Question: Question updates at the bottom....
I'm writing a custom SketchUp export plugin in Ruby. I then recreate the geometry in Three.js using the exported data.
I'm having troubles with some component/group transformations, and tracked it down to mirroring, or geometry that has "flip along" applied for some axis. Simply put, the flip along is not respected. I can not find any SU Ruby method to find out whether any given entity has this flip along applied.
I can get a transformation matrix, and convert it (see <URL>, however it does not work for these flipped objects. Here's an example result; the rest of the model is fine, but the boat is obviously created using flipped boat halves, and in this picture they appear all over the place:

How can I properly take these flipped geometries into account? Do they have some kind of separate matrix, or entity flag in SU Ruby?
Note 1) I have observed similar buggy behaviour in the built-in SketchUp Collada exporter (when loading them with Three.js ColladaLoader).
Note 2) Although I believe this to be a SketchUp Ruby API issue, I tagged this with Three.js just in case there is something obvious I'm missing in regards to mirroring and Matrixes..
Note 3) If the geometries are flipped / mirrored using the scale tool instead of flip along tool (effectively the same result), they work correctly.
UPDATE:
Still struggling to apply this information, but getting closer based on this information: <URL>
UPDATE #2:
Thanks to Thomthom, I was able to detect and apply correct flipping for objects that are not rotated. For a plain unrotated/unscaled/unflipped component the matrix is:
'''
1.0, 0.0, 0.0
0.0, 1.0, 0.0
0.0, 0.0, 1.0
'''
For a flipped (mirrored) component the matrix can be:
'''
-1.0, 0.0, 0.0
0.0, 1.0, 0.0
0.0, 0.0, 1.0
'''
So I can detect that flip easily and all is fine.
But if I arbitrarily rotate the same component (unflipped) an a couple of axes, the matrix looks like this:
'''
-0.33, -0.58, 0,74
0.87, -0.50, 0,00
0.37, 0.64, 0,67
'''
This works correctly in my exporter/importer, I can reapply this matrix on Three.js side.
But when that already rotated component is also mirrored, the matrix looks like this:
'''
0.33, 0.58, -0.74
0.87, -0.50, 0.00
0.37, 0.64, 0.67
'''
I can't get this matrix work correctly in Three.js, and the component is never mirrored, resulting in the behaviour that can be seen in the picture.
So, I'm not sure what to do. I was able to get correct results by detecting the simpler case (only flipped, not rotated or scaled), then setting for example 'object.scale.x = object.scale.x * -1;' in Three.js for such components. But no solution for items that are both flipped and otherwise rotated or scaled :(
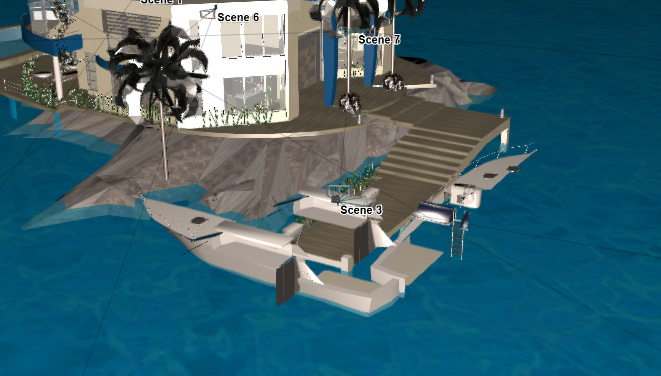
Answer: Use my Transformation Inspector to visualize the SketchUp matrix in a 4x4 grid: <URL>
Martin Rinehart has written a breakdown of the transformation in SketchUp: <URL>
---
Find flipped axis with orientation:
'''
module TransformationHelper
def flipped_x?
dot_x, dot_y, dot_z = axes_dot_products()
dot_x < 0 && flipped?(dot_x, dot_y, dot_z)
end
def flipped_y?
dot_x, dot_y, dot_z = axes_dot_products()
dot_y < 0 && flipped?(dot_x, dot_y, dot_z)
end
def flipped_z?
dot_x, dot_y, dot_z = axes_dot_products()
dot_z < 0 && flipped?(dot_x, dot_y, dot_z)
end
private
def axes_dot_products
[
xaxis.dot(X_AXIS),
yaxis.dot(Y_AXIS),
zaxis.dot(Z_AXIS)
]
end
def flipped?(dot_x, dot_y, dot_z)
dot_x * dot_y * dot_z < 0
end
end
module Example
def self.inspect_flipped
tr = Sketchup.active_model.selection[0].transformation
tr.extend(TransformationHelper)
puts "X Flipped: #{tr.flipped_x?.inspect}"
puts "Y Flipped: #{tr.flipped_y?.inspect}"
puts "Z Flipped: #{tr.flipped_z?.inspect}"
end
end
'''